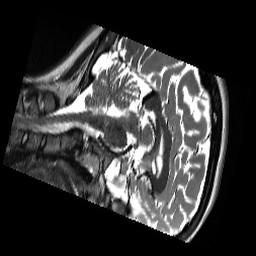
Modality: T2w
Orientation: sagittal
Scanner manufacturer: siemens
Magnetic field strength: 3 T
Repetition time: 13.52 s
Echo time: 0.088 s